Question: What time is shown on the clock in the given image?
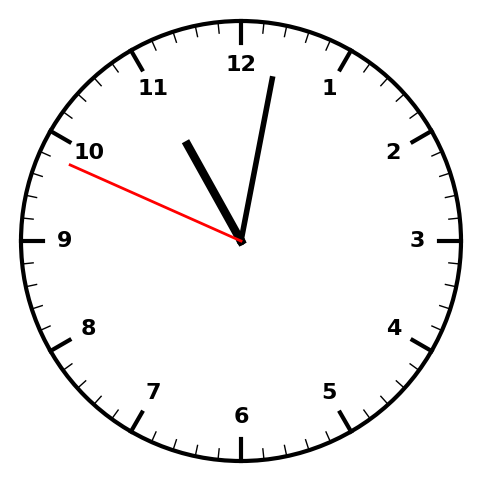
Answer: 11:01:49